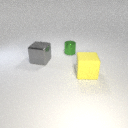
small green metal cylinder to the left of large yellow rubber cube